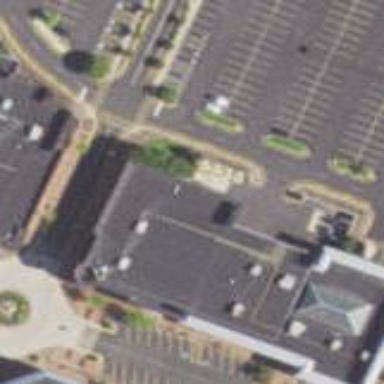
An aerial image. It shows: Retail building.